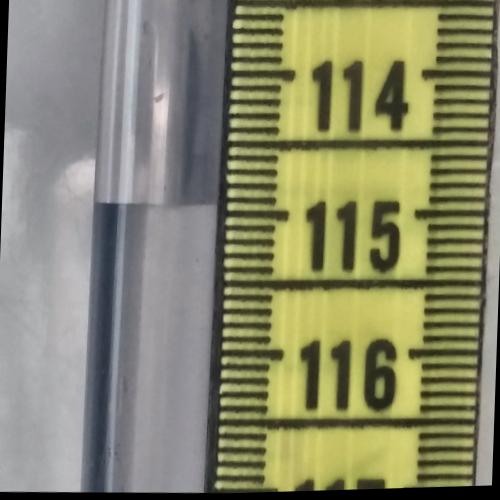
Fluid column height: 114.9 cm